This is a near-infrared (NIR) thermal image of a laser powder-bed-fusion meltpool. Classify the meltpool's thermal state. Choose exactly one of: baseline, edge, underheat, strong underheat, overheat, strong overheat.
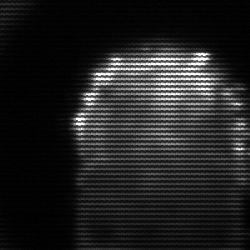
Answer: baseline